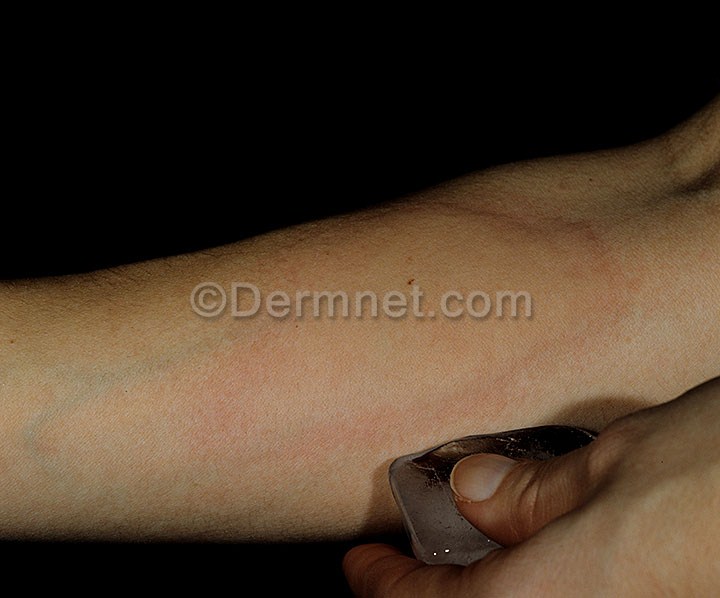
Disease: Urticaria Hives